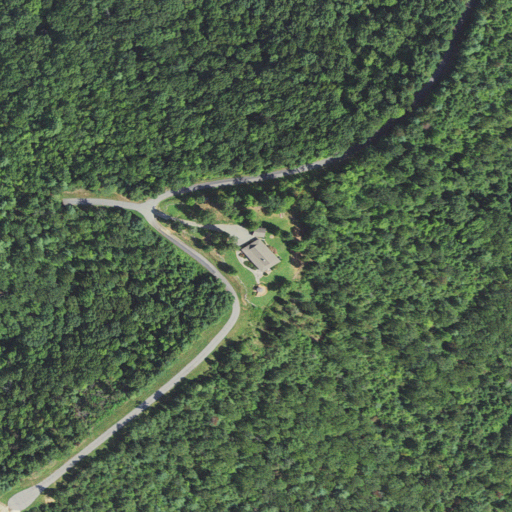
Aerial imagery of mountain in North Carolina named Barlow High Top containing deciduous forest, mixed forest, shrub, open development, and evergreen forest